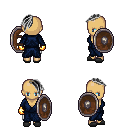
a pixel art fantasy rpg character, female body template, human, tanned skin, blue robe, white pants, gray long mohawk hairstyle, gold gloves, gray slippers, shield, four views (front, back, left, right), 2x2 character sprite sheet, small pixel art, hard edges, no anti-aliasing